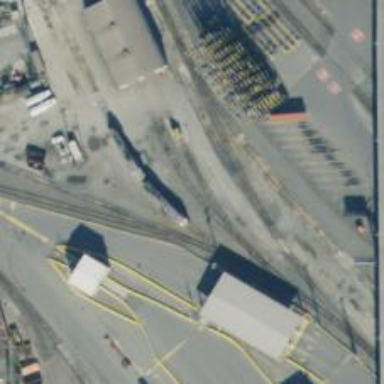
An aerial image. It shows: Railway yard.